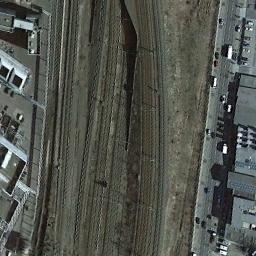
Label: railway